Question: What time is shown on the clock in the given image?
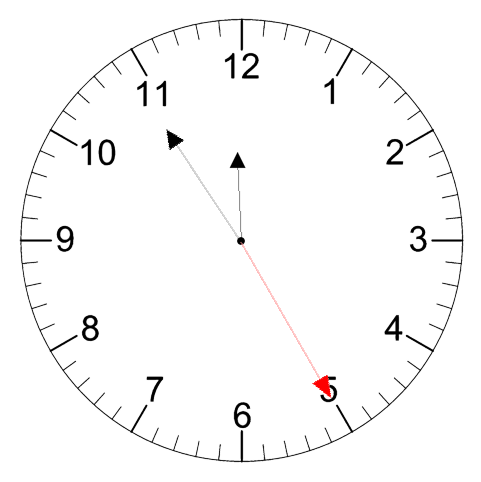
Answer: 11:54:25